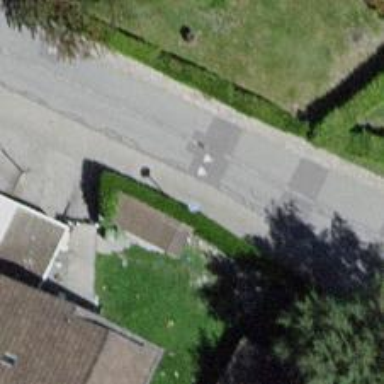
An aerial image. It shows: Sidewalk made of paving stones.